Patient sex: M
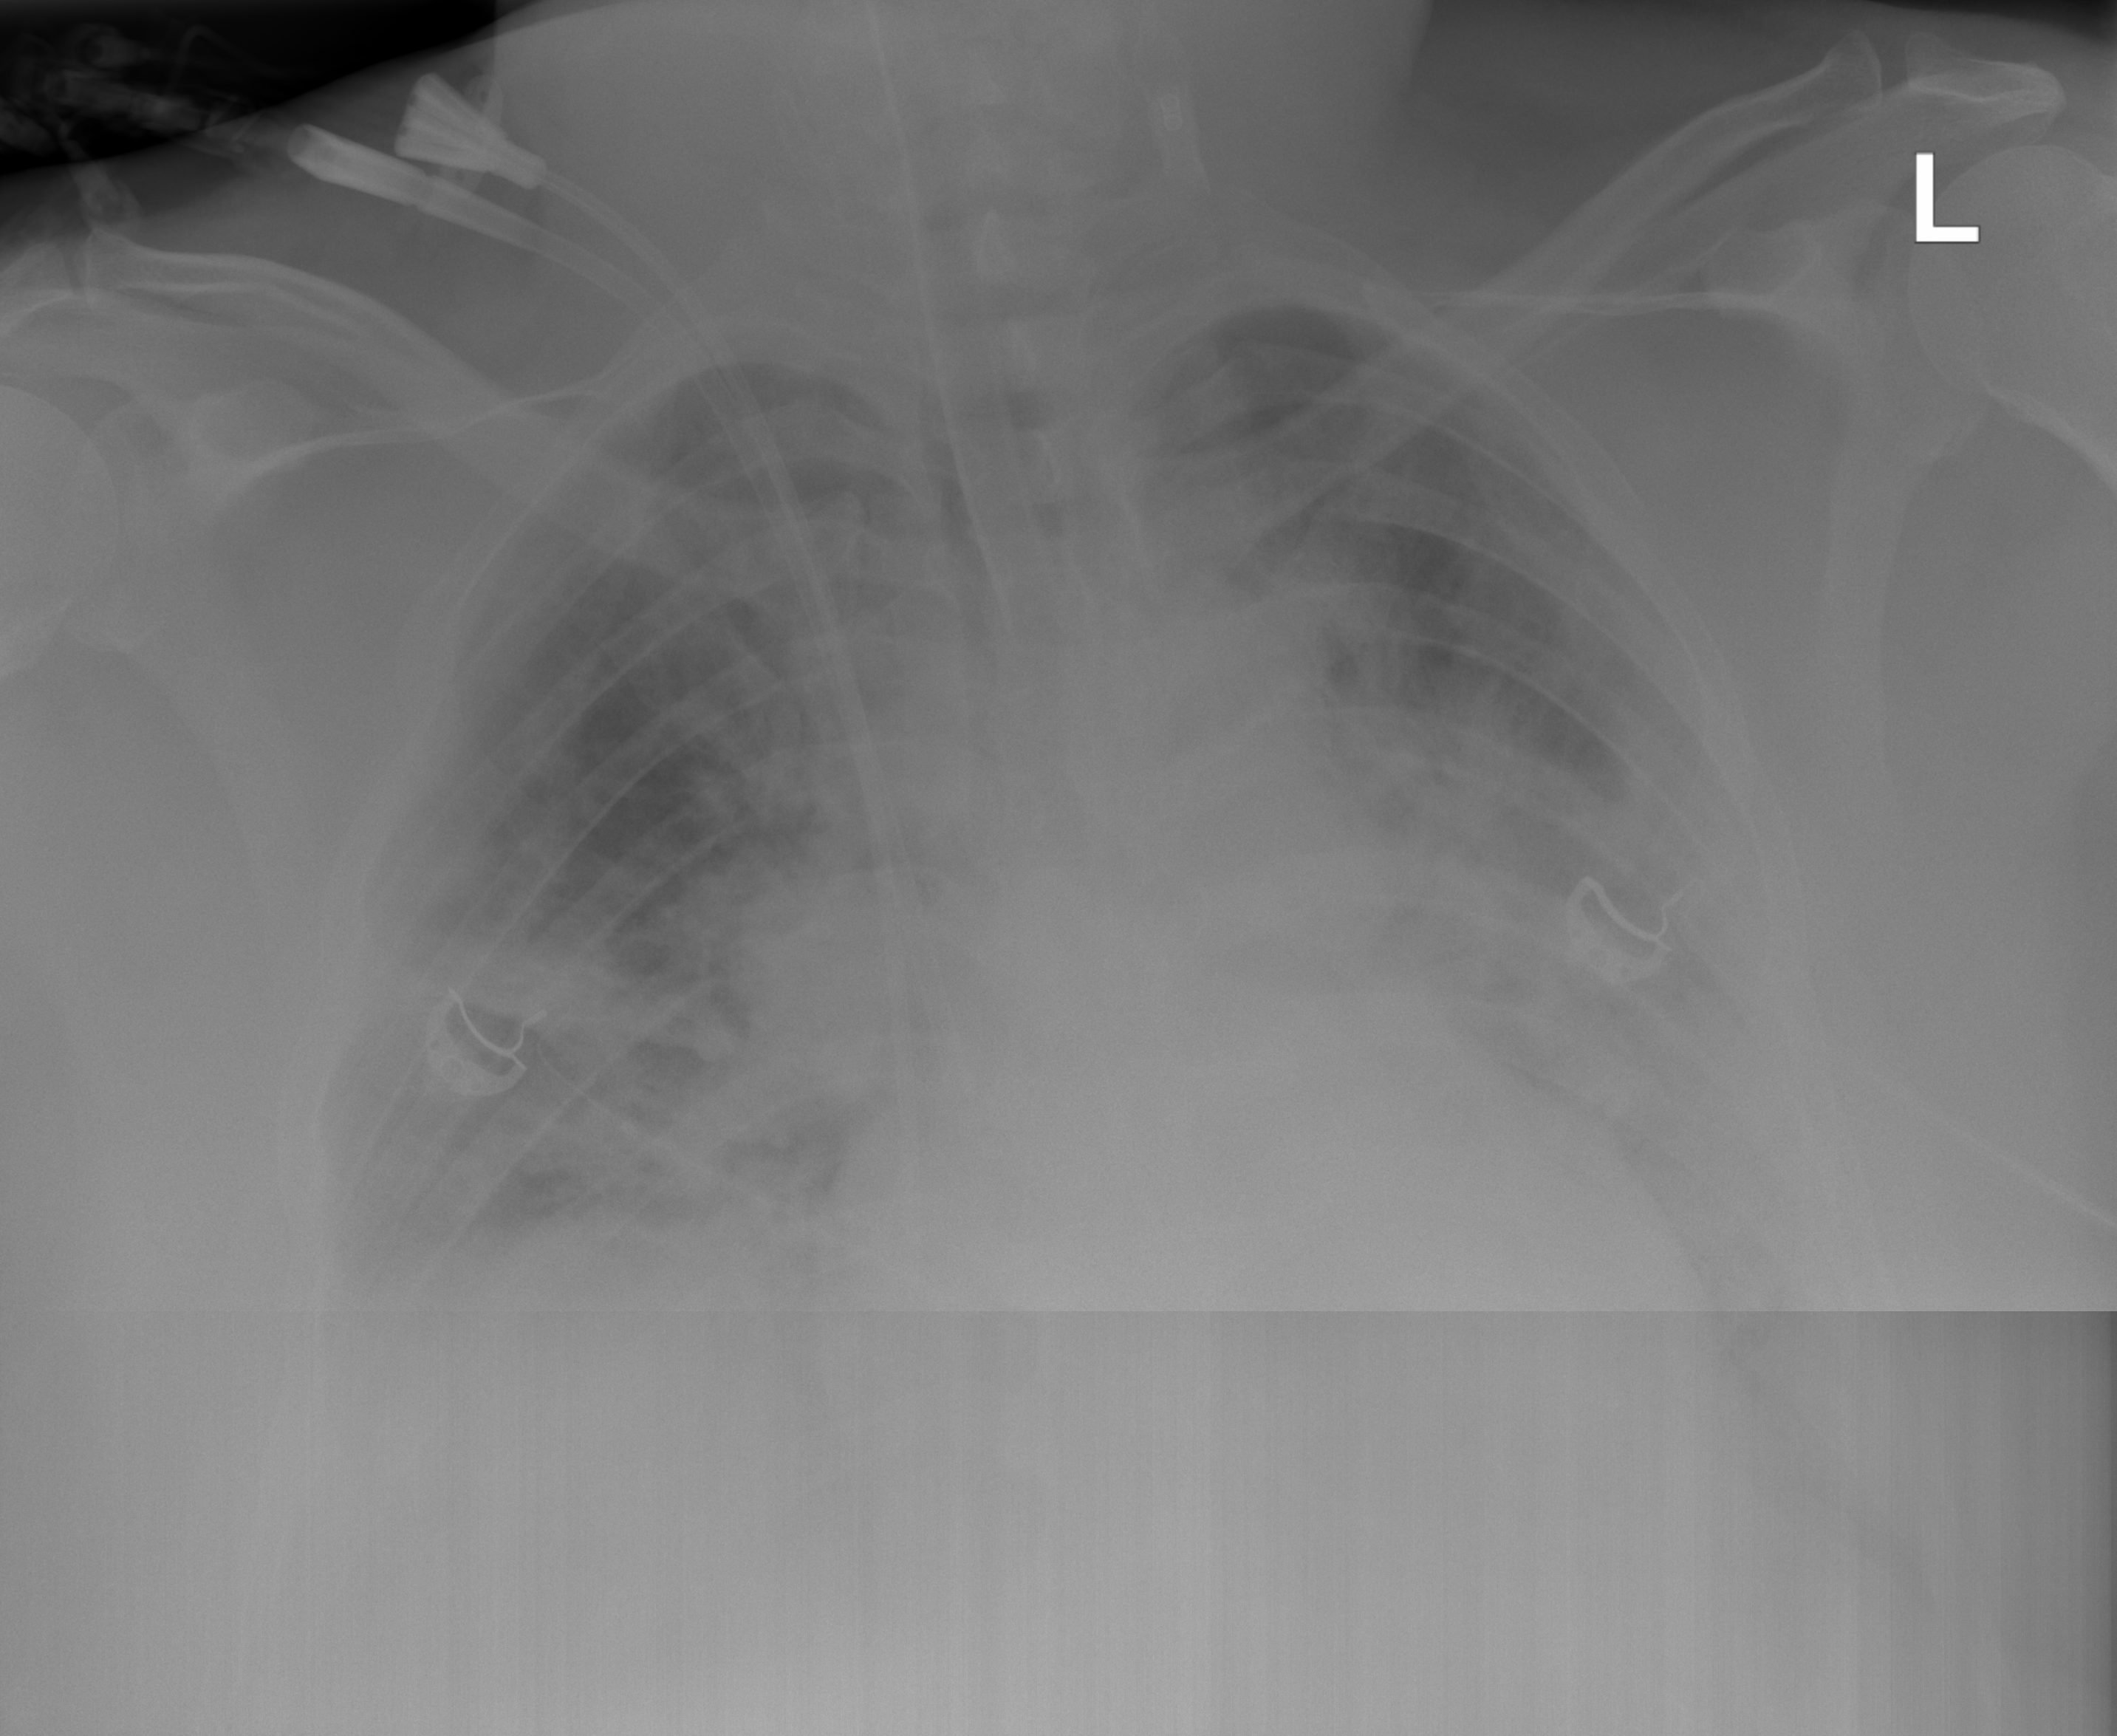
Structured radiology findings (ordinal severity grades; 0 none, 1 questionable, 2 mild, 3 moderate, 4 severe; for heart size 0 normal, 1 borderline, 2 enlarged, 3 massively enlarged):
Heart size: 2
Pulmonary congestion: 2
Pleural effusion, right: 2
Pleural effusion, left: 2
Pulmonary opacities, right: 2
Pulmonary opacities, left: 2
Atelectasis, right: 2
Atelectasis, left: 3